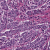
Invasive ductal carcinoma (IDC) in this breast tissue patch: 1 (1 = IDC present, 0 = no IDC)